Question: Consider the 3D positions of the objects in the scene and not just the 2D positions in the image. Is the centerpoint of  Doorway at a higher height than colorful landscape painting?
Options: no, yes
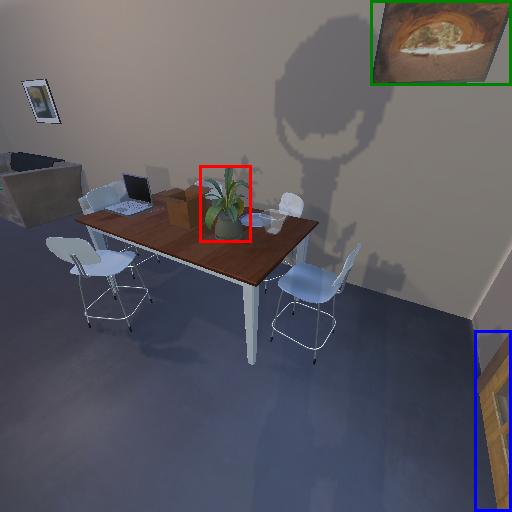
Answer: no